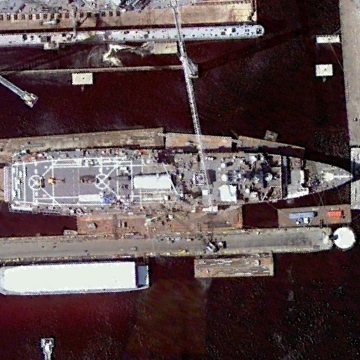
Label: combat